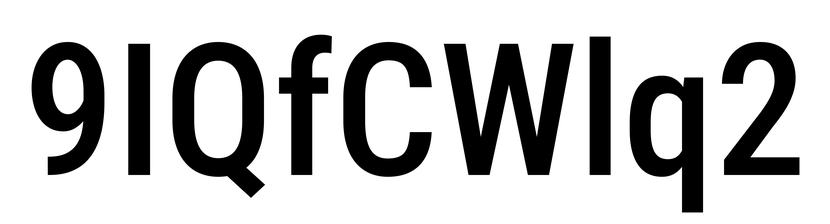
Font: Roboto_Condensed_Medium